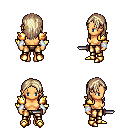
a pixel art fantasy rpg character, female body template, human, tanned skin, gold arm armor, gold greaves, white blonde long hairstyle, white cloth bracers, gold boots, dagger, four views (front, back, left, right), 2x2 character sprite sheet, small pixel art, hard edges, no anti-aliasing